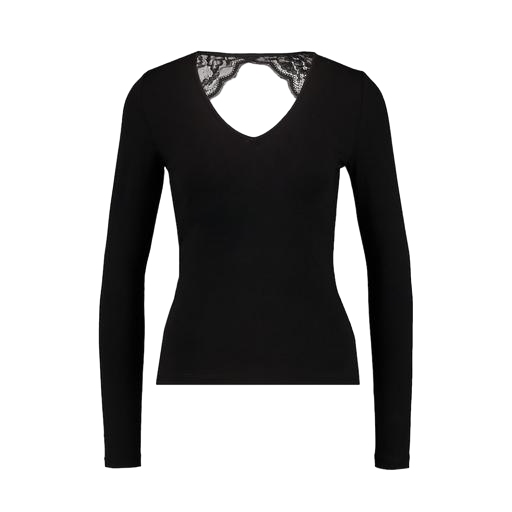
black v-neck top only macy, long-sleeve t-shirt only macy, black eliza long-sleeved top, white background